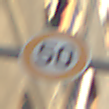
Verkehrszeichen: Geschwindigkeit50
Umgebung: Outdoor, Urban
Tageszeit: Midday
Wetter: Clear
Licht: Natural
Jahreszeit: NotSpecified
Kontrast: HighContrast